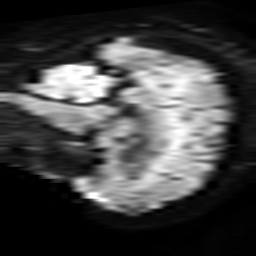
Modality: TRACE
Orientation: sagittal
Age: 51
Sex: female
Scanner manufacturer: philips
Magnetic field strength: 3 T
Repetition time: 4.249 s
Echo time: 0.07332 s